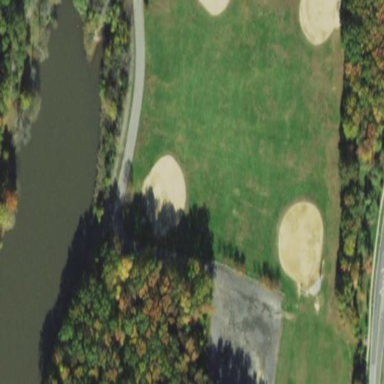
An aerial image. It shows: Baseball pitch for leisure and sports activities.